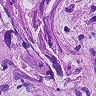
Metastatic tissue present: yes